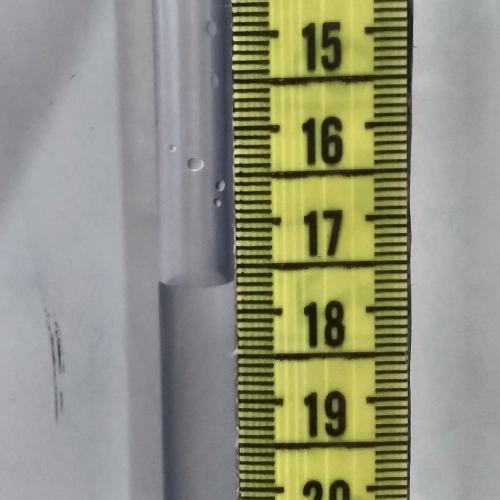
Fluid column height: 17.7 cm